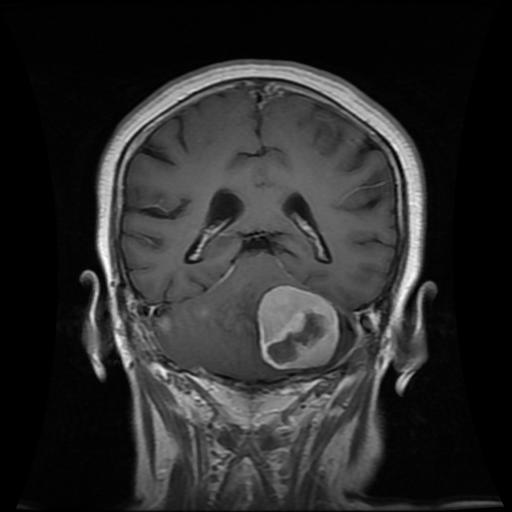
Label: meningioma